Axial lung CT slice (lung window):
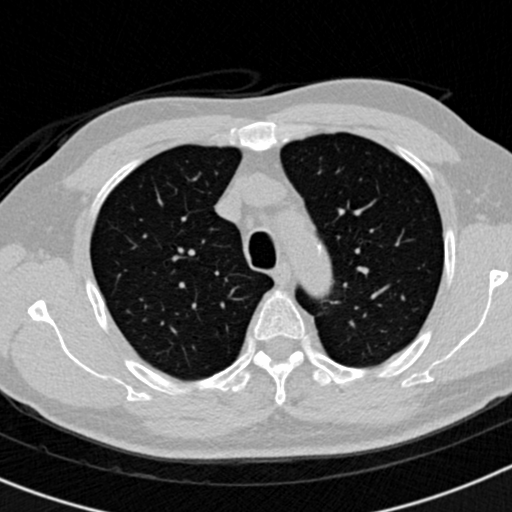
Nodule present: no